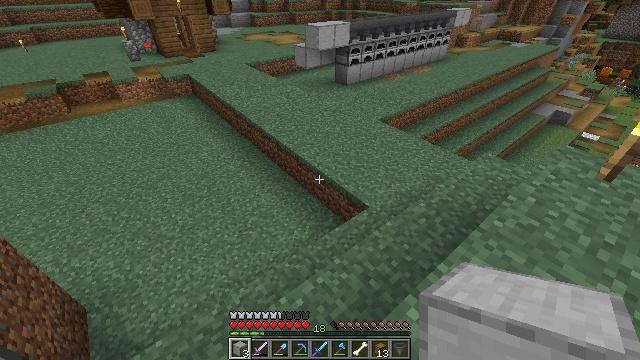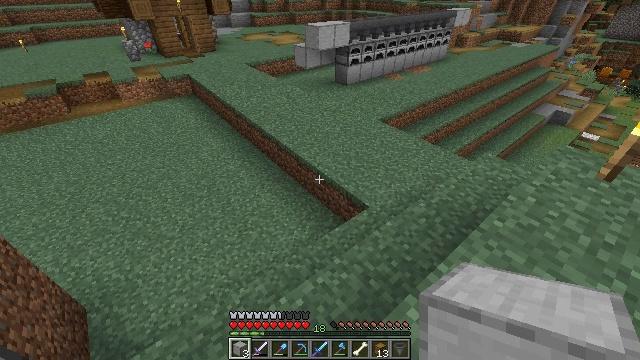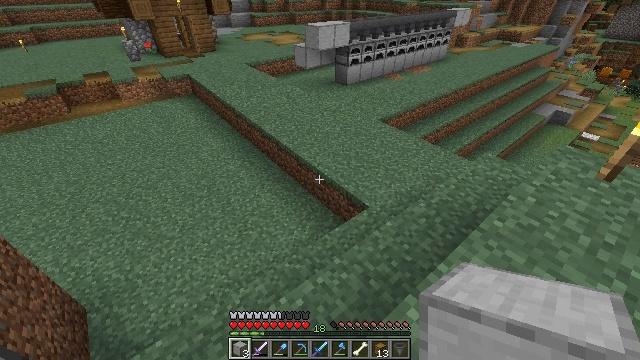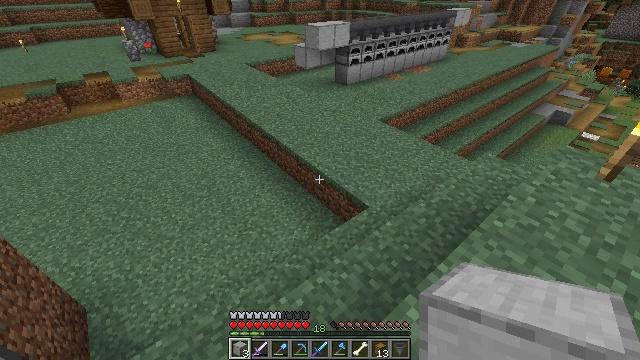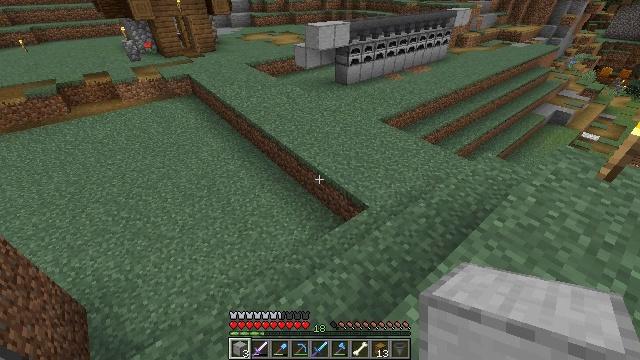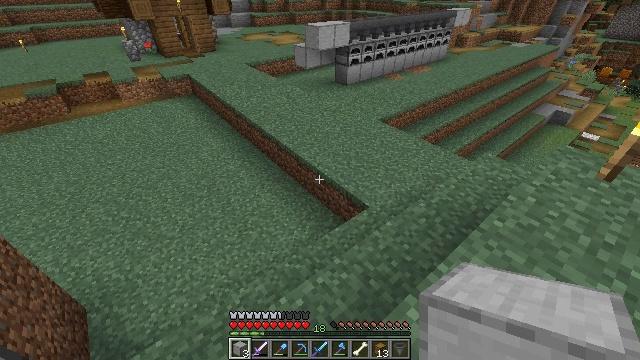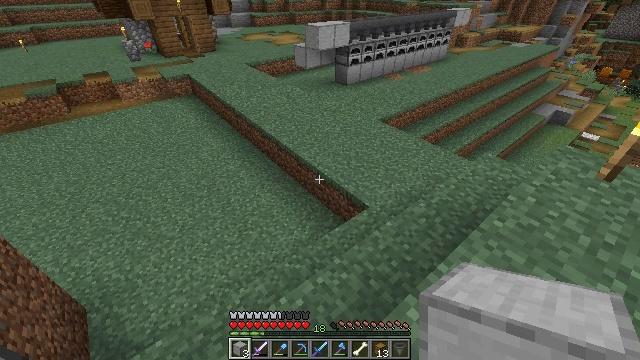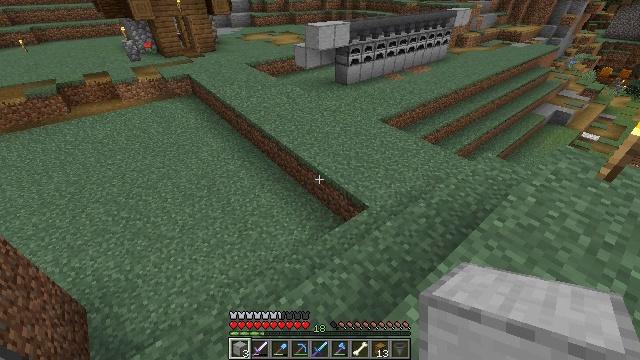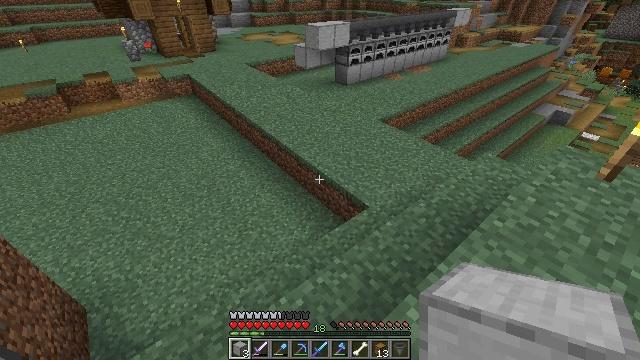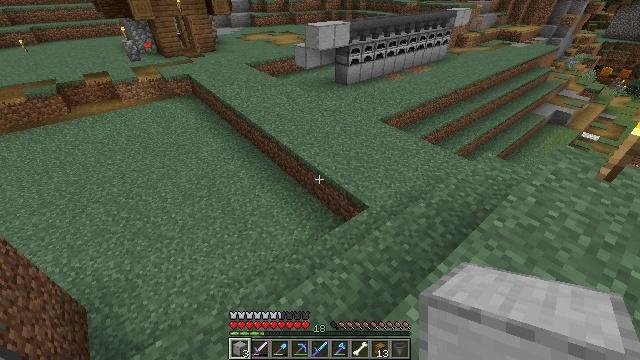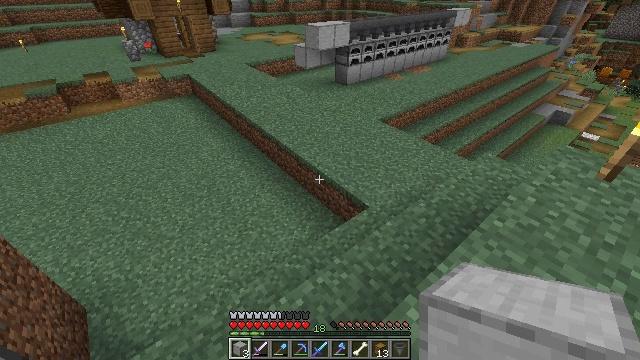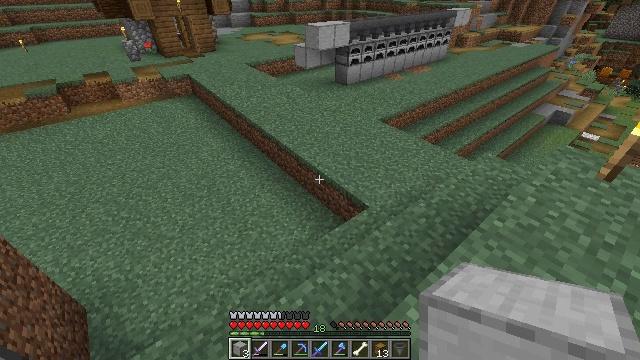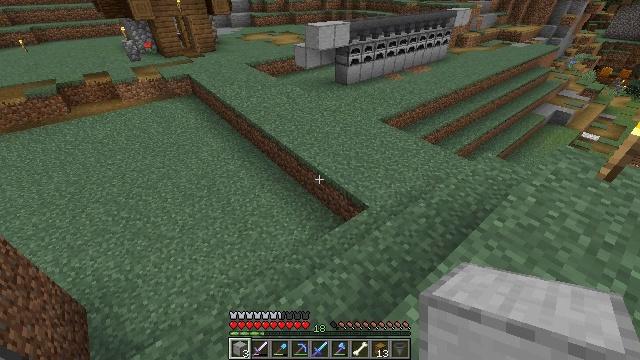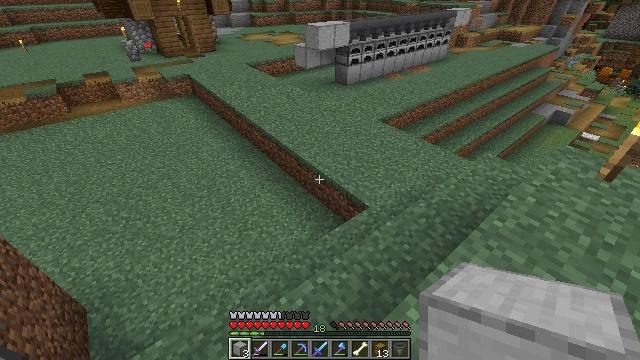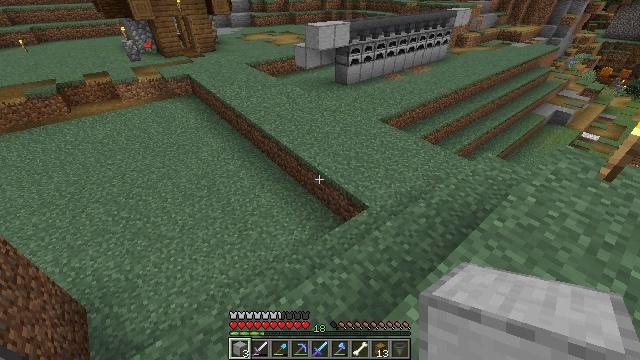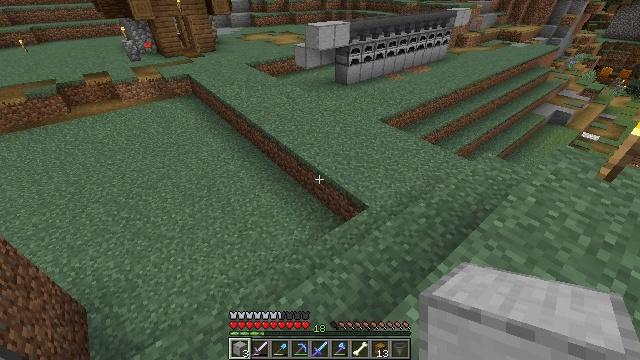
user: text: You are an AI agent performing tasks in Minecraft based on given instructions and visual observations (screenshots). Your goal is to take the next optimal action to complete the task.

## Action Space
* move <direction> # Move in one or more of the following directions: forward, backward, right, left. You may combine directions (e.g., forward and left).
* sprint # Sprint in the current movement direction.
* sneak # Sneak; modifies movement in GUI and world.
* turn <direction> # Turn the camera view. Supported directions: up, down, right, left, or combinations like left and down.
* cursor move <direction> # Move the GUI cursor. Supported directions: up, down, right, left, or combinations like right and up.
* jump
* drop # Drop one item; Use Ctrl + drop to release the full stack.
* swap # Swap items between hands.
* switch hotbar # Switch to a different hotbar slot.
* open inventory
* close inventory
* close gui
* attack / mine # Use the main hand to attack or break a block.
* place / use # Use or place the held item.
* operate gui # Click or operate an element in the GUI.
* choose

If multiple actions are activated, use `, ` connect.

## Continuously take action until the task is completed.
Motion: motion action
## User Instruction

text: Smelt stone into a smooth stone.
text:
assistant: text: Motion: no_op
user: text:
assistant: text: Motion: no_op
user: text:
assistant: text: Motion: no_op
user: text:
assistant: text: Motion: no_op
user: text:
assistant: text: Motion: no_op
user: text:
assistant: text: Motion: no_op
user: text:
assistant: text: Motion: no_op
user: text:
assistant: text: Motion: no_op
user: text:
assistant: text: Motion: no_op
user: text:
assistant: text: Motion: no_op
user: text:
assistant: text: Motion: no_op
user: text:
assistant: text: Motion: no_op
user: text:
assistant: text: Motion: no_op
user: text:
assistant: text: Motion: no_op
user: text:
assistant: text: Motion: no_op
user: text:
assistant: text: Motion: no_op
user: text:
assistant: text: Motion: no_op
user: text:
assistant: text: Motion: no_op
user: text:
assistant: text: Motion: no_op
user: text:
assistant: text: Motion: no_op
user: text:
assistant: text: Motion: no_op
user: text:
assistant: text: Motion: no_op
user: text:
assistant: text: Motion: no_op
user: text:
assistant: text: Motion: no_op
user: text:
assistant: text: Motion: no_op
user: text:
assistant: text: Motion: no_op
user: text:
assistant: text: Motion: no_op
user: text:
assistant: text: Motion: no_op
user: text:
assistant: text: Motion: no_op
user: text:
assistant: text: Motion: no_op